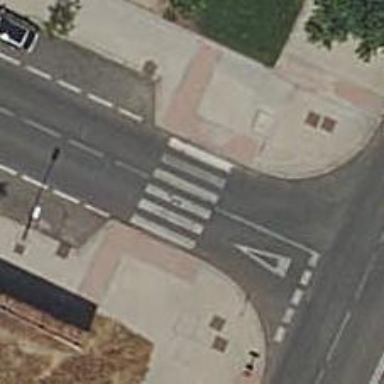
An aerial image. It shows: Uncontrolled footway crossing with markings.